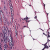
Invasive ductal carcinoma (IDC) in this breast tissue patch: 0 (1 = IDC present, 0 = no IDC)